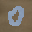
Label: 0